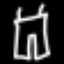
Label: pants